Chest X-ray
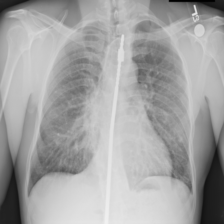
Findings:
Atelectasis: negative
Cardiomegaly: negative
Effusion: negative
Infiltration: negative
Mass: negative
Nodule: negative
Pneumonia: negative
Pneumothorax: negative
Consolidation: negative
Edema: negative
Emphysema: negative
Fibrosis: negative
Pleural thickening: negative
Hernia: negative